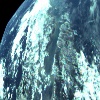
Label: cloud